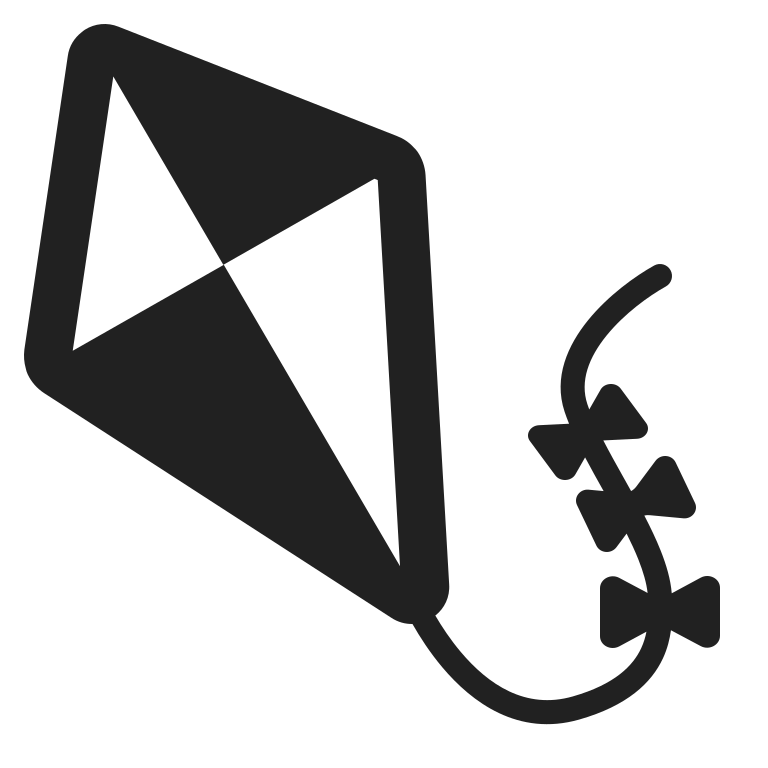
kite high contrast